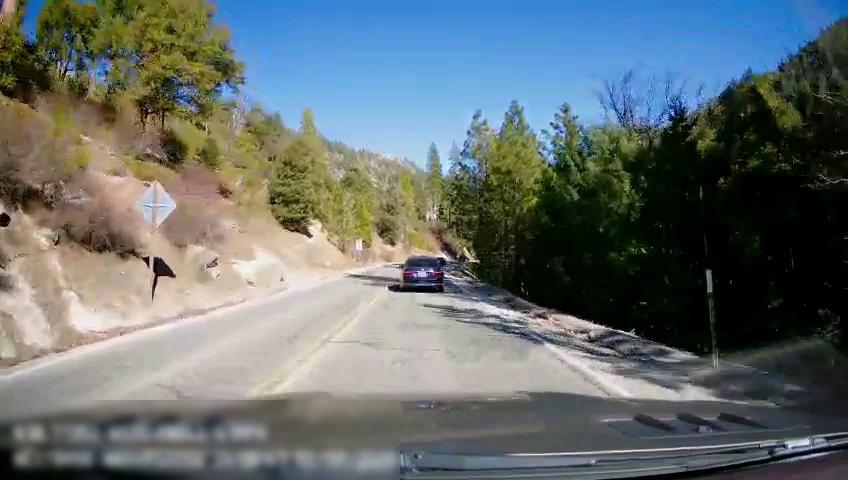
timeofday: Day
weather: Sunny
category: Drivable Space
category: Vehicles | Car
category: Lanes | Opposite Lane
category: Lanes | Opposite Lane
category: Lanes | Current Lane
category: Lanes | Current Lane